Question: I'm disassembling a firmware using IDA (mipsb processor)
I'm seeing this a lot in this IDA dissasm.
'''
lui $t9 , 0x802f
'''
...does nothing with '$t9' ...and doesn't jump..
'''
lbu $t9, 0x200+var_24($sp)
'''
And it makes no sense to me.
in first line: '$t9' becomes 0x802F0000
in 2nd line: '$t9' becomes whatever byte is store at that location on the stack.
If i'm right, then what's the point? Is this a mishap of the compiler used, or maybe a programmer's mishap, or am i missing something ?

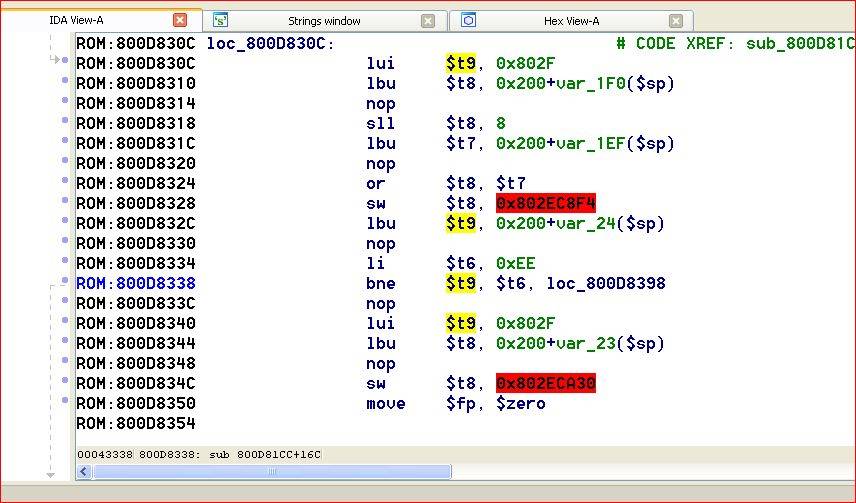
Answer: This shall remain a mystery how it got here, but obviously the 'lui $t9 , 0x802F' has absolutely no purpose in this code (and other parts of the firmware i'm looking at, i see same thing.. same nonsense...with same values 'lui $t9, 0x802f')
hsikcah's answer is definitely wrong. ('lbu' loads a single byte, but it zero'es out the first 3 bytes of the register)..
The answer seems to be my original guess. It's either a compiler's artifact or a coder's nonsense that wasn't removed by the compiler (also suggested by 's and 's comments)